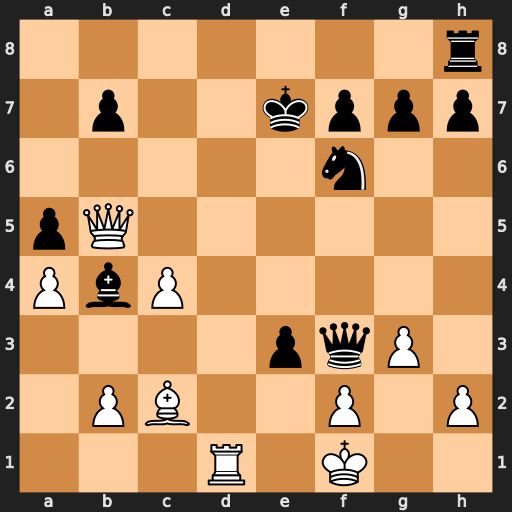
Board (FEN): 7r/1p2kppp/5n2/pQ6/PbP5/4pqP1/1PB2P1P/3R1K2
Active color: w
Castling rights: -
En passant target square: -
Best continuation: Qe5+ Kf8 Rd8+ Ne8 Rxe8#